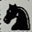
Piece: bN